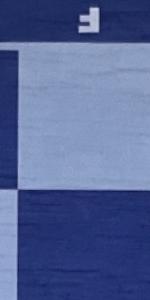
Label: Empty